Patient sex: F
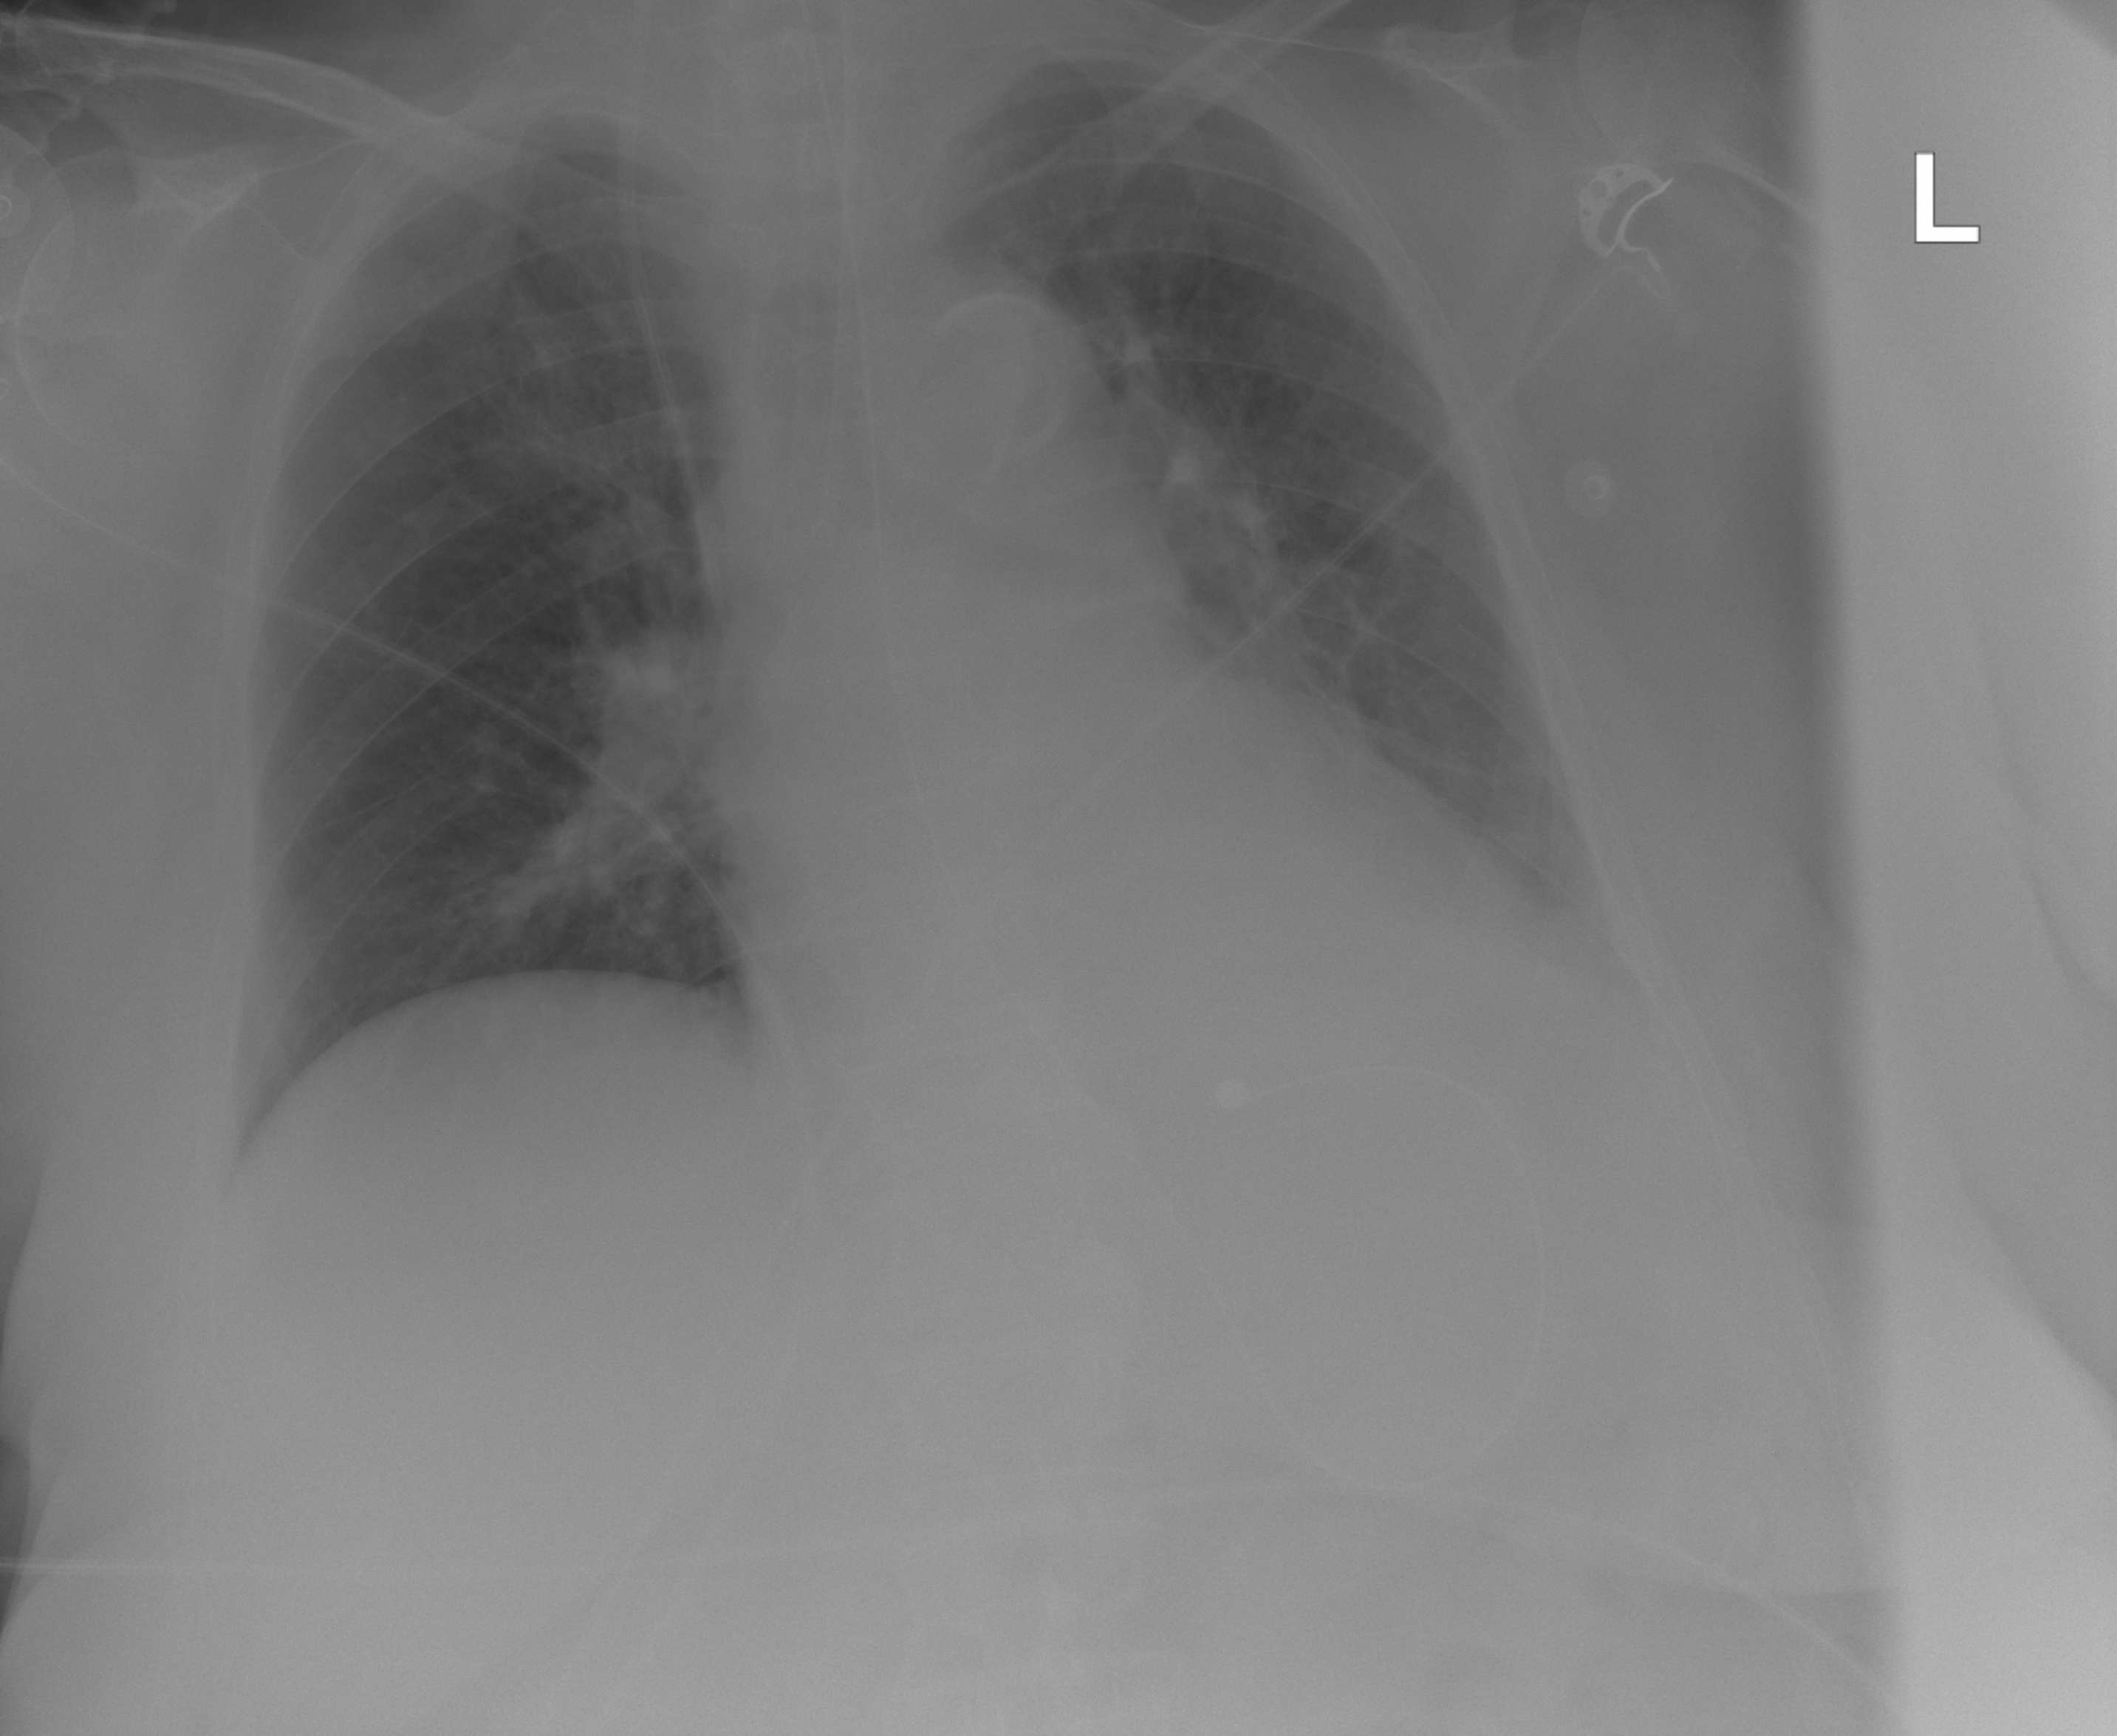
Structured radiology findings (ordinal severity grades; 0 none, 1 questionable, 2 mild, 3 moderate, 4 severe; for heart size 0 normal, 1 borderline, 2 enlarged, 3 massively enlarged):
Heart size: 0
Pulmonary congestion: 0
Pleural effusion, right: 0
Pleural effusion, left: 2
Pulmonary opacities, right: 0
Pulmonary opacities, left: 0
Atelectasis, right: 0
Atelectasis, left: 2